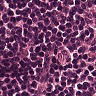
Metastatic tissue present: no